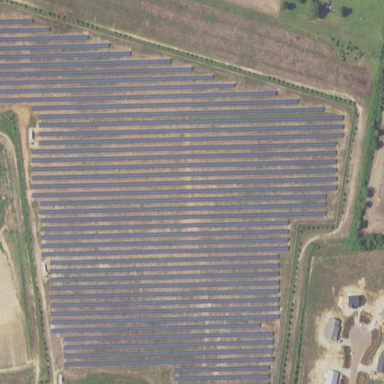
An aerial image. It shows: Solar power plant enclosed by fence. The plant generates electricity using photovoltaic technology.